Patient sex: F
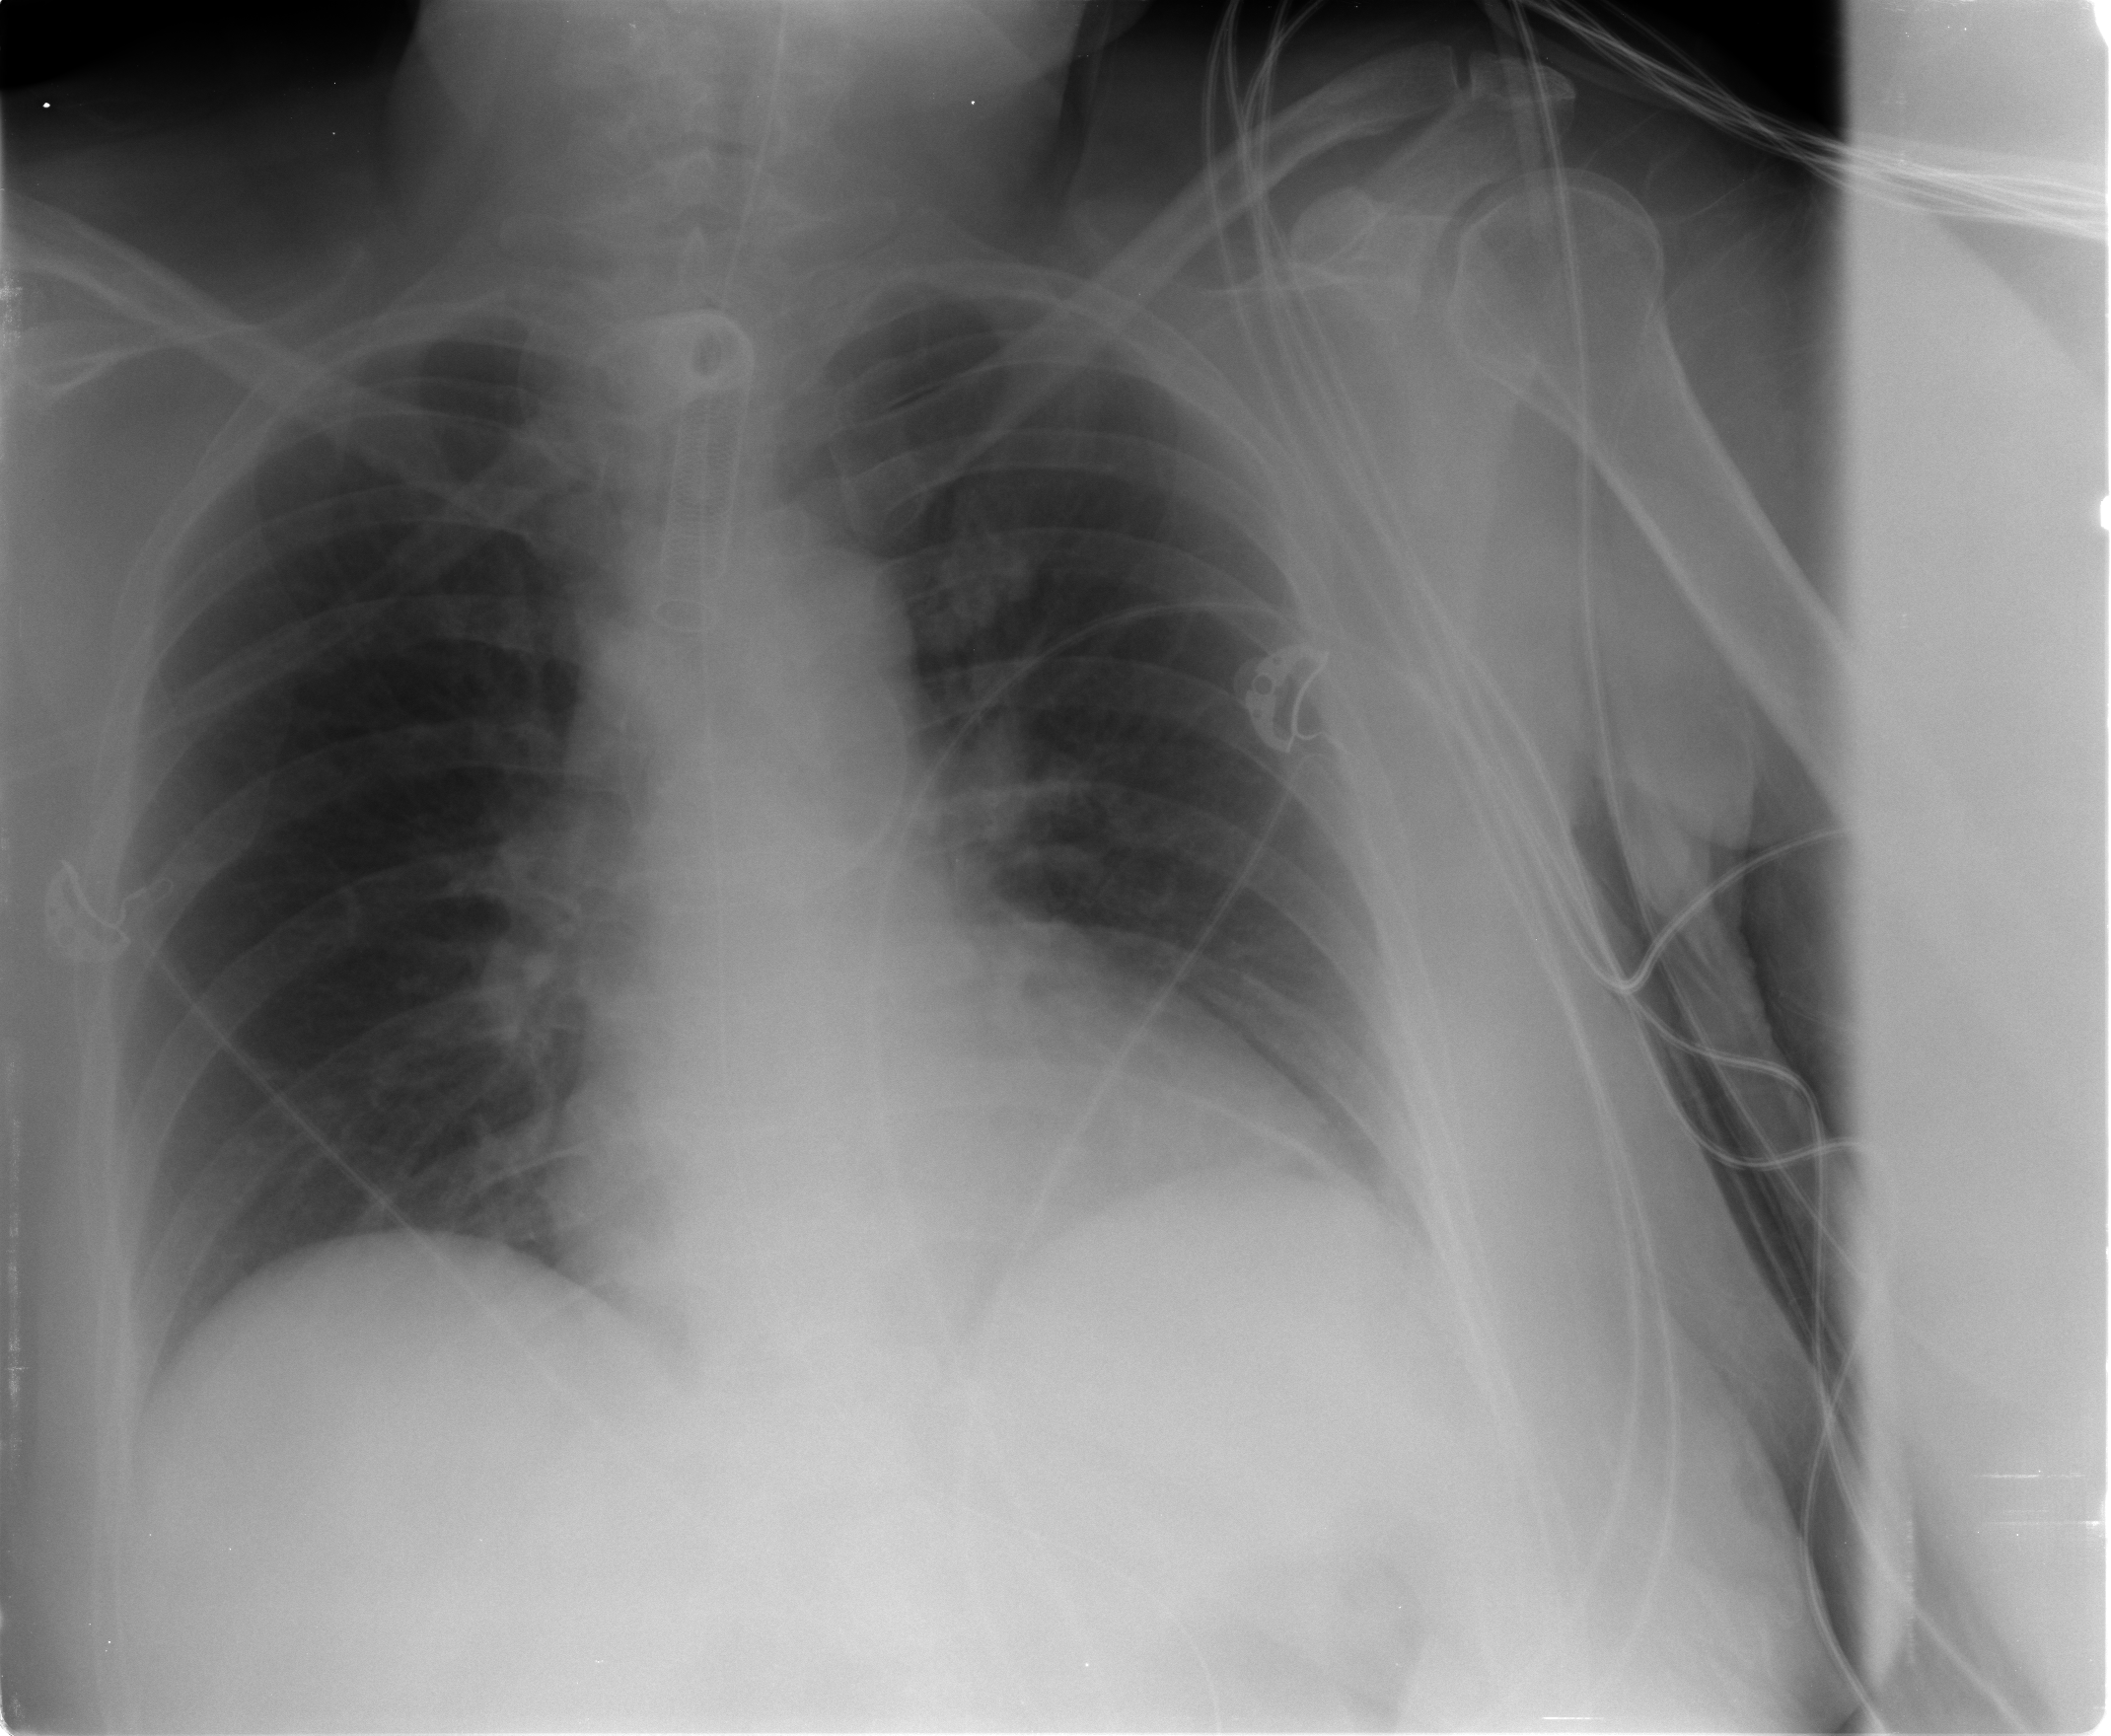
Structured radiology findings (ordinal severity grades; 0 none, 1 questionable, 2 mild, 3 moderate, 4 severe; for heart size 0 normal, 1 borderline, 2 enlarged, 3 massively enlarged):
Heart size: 1
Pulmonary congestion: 2
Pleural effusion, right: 0
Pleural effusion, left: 0
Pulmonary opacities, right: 0
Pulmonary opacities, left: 0
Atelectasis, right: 0
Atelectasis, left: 0